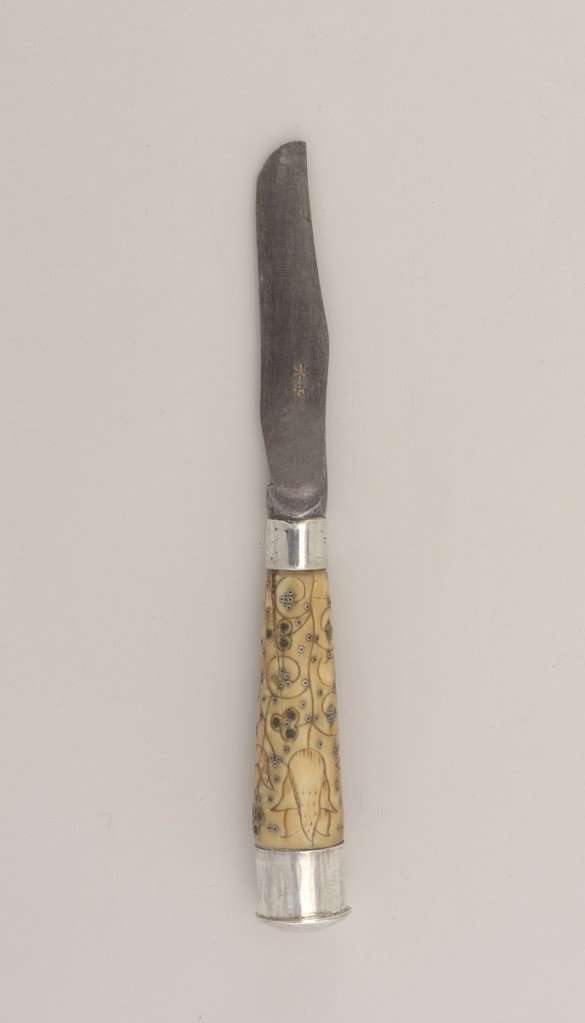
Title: Knife
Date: ca. 1660–90
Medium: ivory, silver, steel, iron, enamel
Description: Sabre-shaped blade, rounded bolster, plain silver ferrule. Tapered ivory handle, stained red and green and inlaid with floral designs in silverwire. Plain silver cap with rounded top.